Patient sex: M
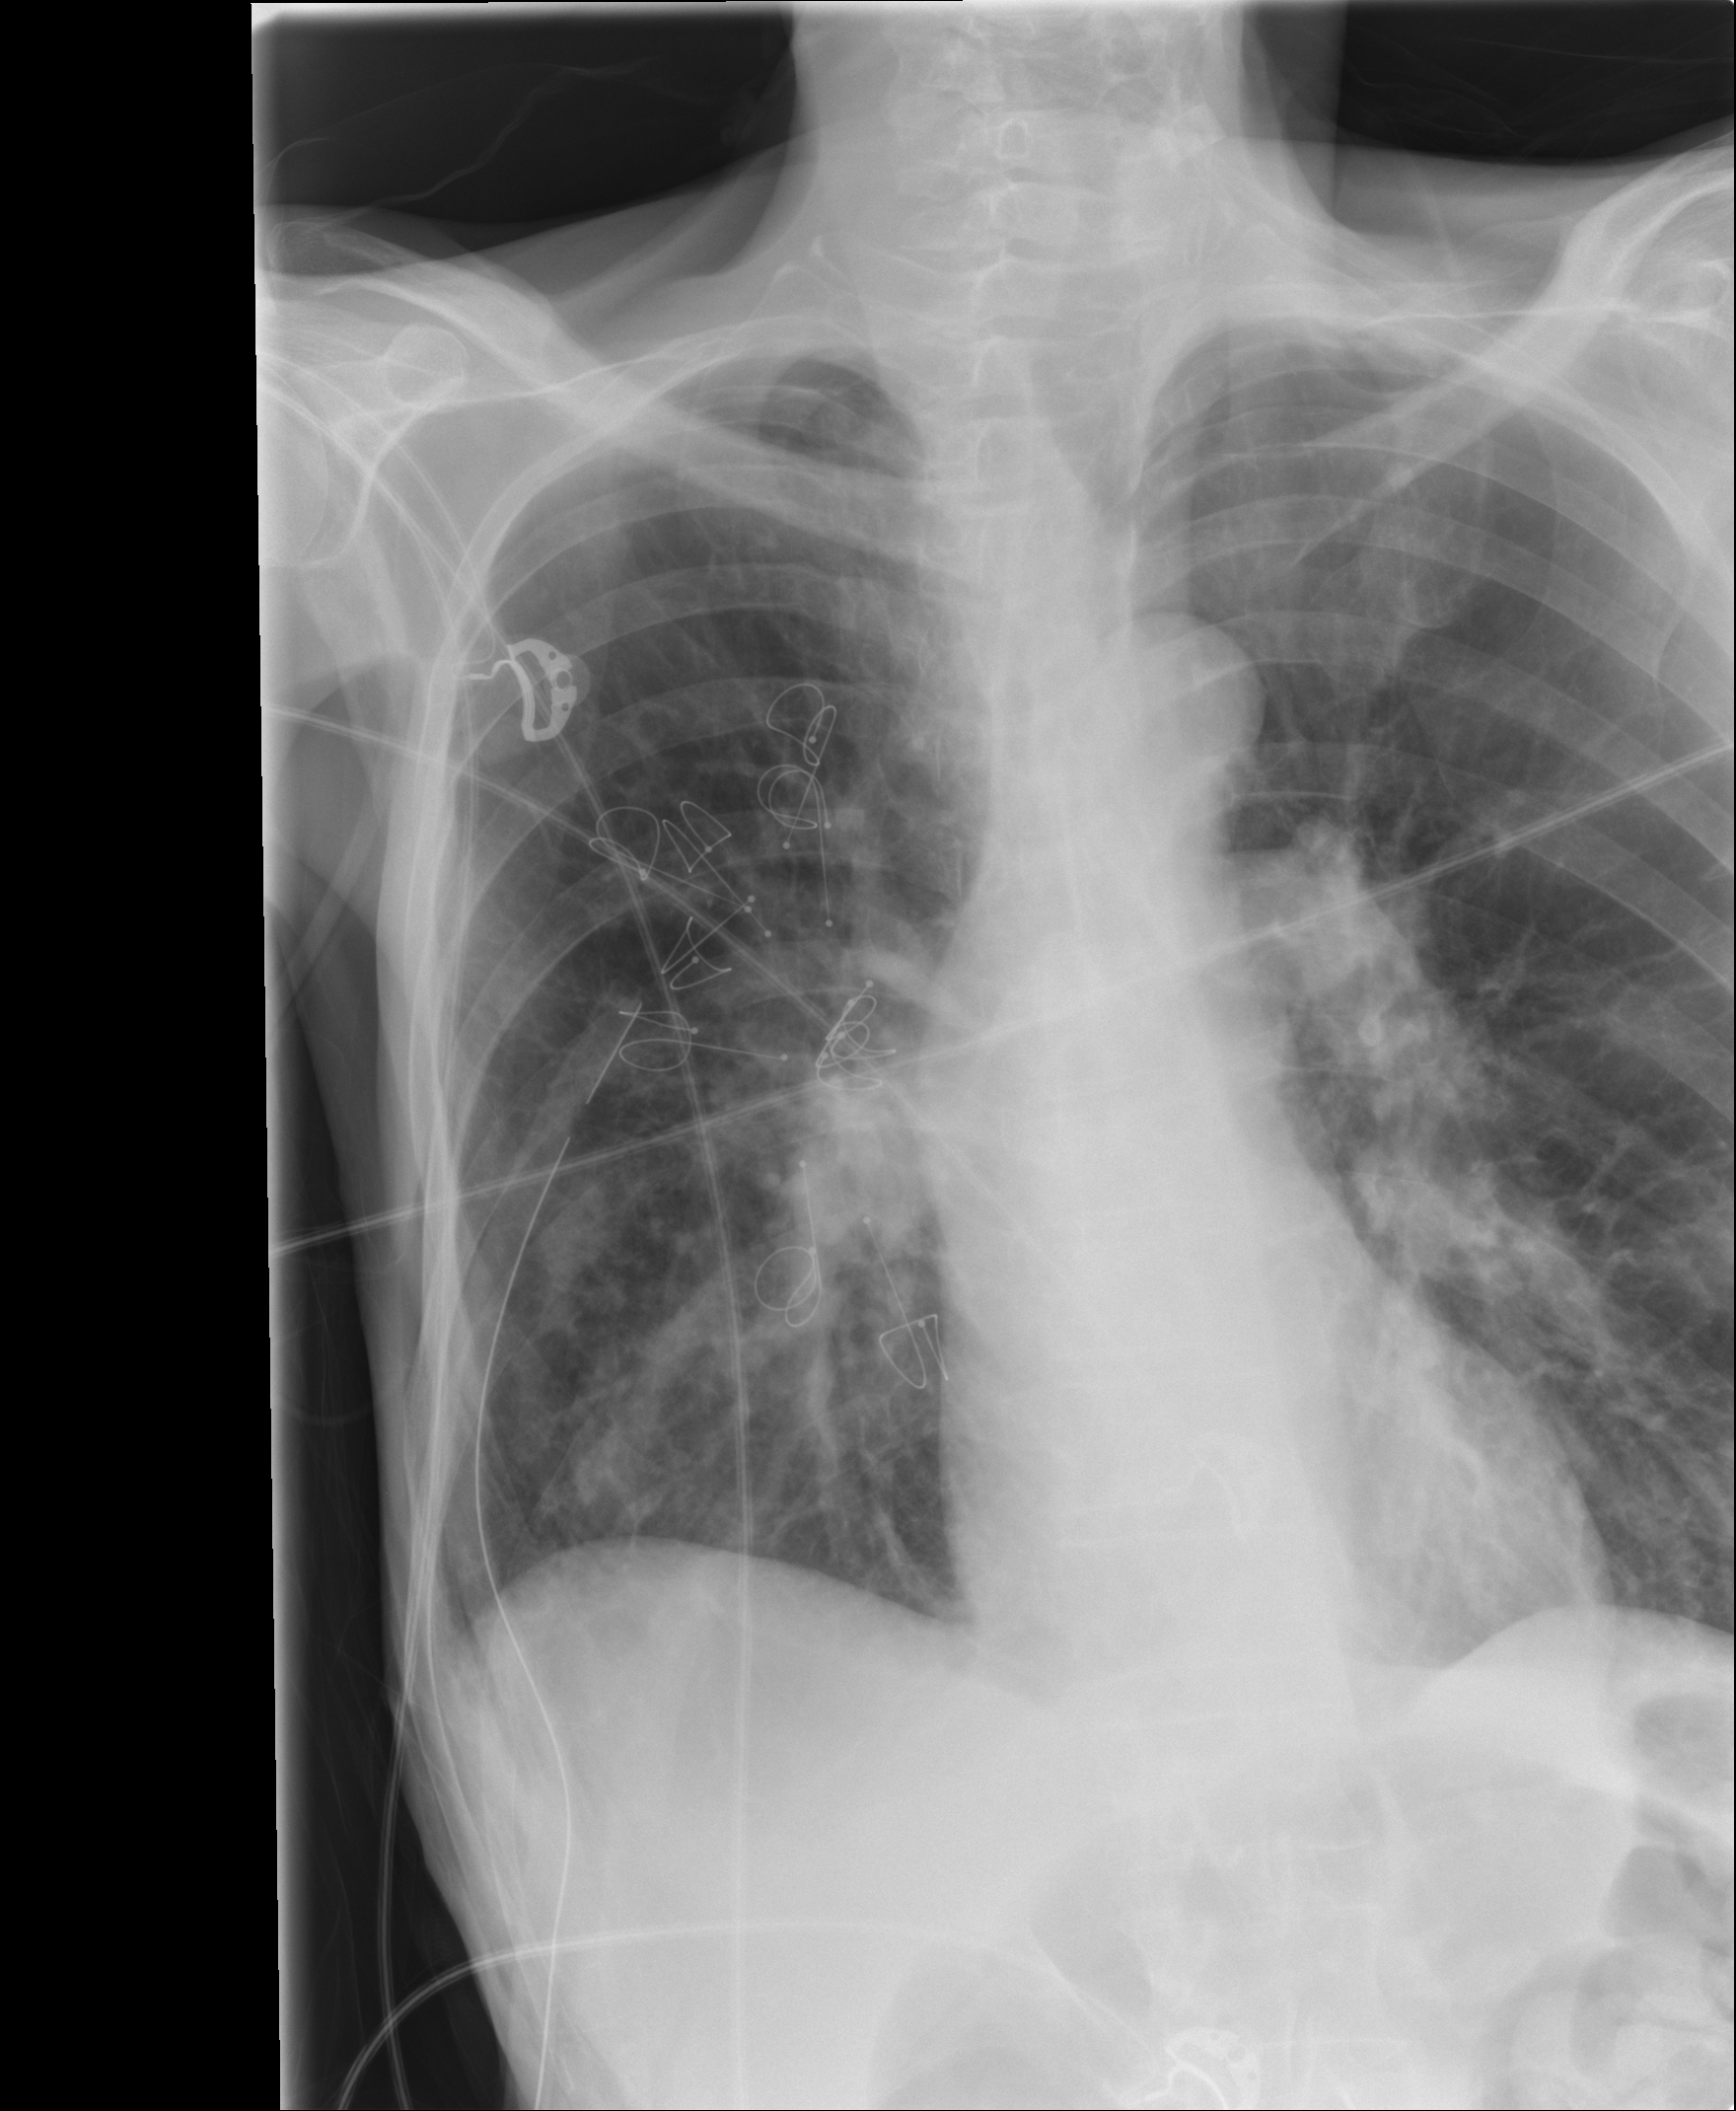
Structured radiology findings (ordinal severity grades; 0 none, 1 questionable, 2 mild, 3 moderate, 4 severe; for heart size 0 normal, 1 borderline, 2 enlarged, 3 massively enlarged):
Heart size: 0
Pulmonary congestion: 0
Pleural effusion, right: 0
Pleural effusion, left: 0
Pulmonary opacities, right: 2
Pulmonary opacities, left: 0
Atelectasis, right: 2
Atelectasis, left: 0